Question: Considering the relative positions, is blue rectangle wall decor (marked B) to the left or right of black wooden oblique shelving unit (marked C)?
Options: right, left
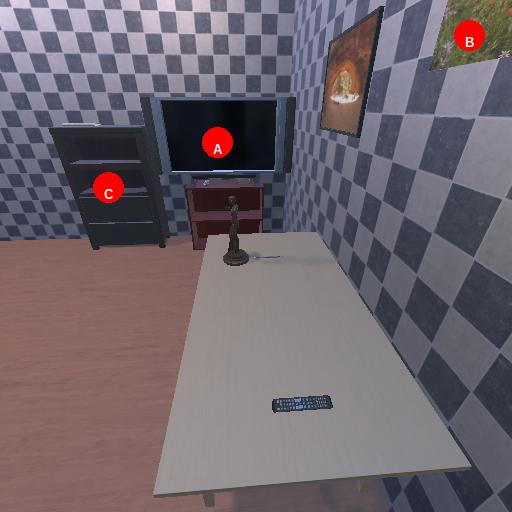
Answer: right